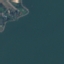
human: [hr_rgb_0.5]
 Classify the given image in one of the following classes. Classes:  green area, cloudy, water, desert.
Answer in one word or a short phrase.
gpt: water